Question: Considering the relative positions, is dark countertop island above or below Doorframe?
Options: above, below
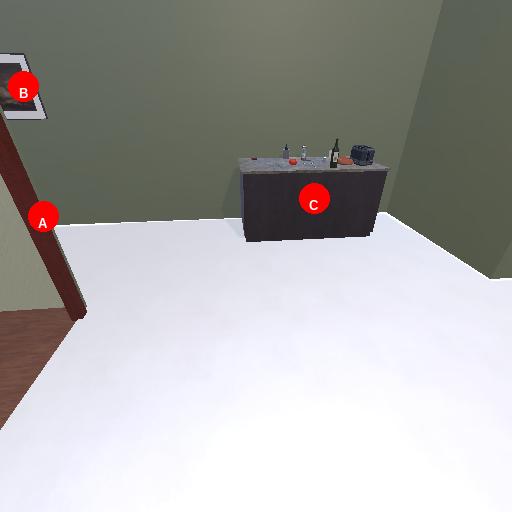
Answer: above